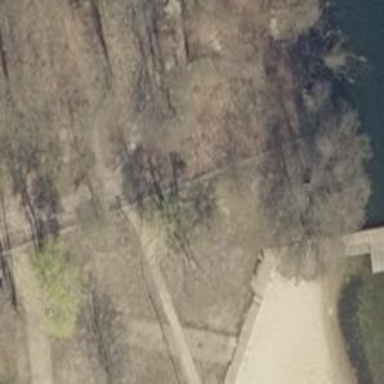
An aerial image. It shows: Dirt path.